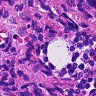
Metastatic tissue present: no